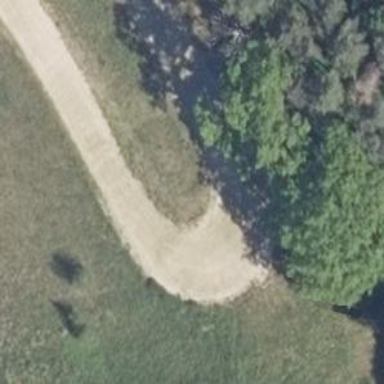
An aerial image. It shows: Grassy track with grade5 tracktype.